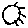
Label: sun